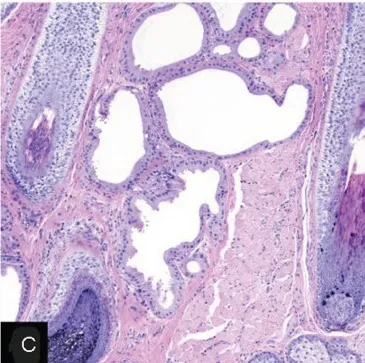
High power.
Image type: pathology (h&e)